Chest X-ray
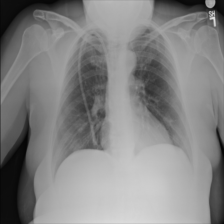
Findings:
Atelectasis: negative
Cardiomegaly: negative
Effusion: negative
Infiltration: negative
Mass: negative
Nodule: negative
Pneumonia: negative
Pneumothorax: negative
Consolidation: negative
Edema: negative
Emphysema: negative
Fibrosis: negative
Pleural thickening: negative
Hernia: negative